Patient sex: M
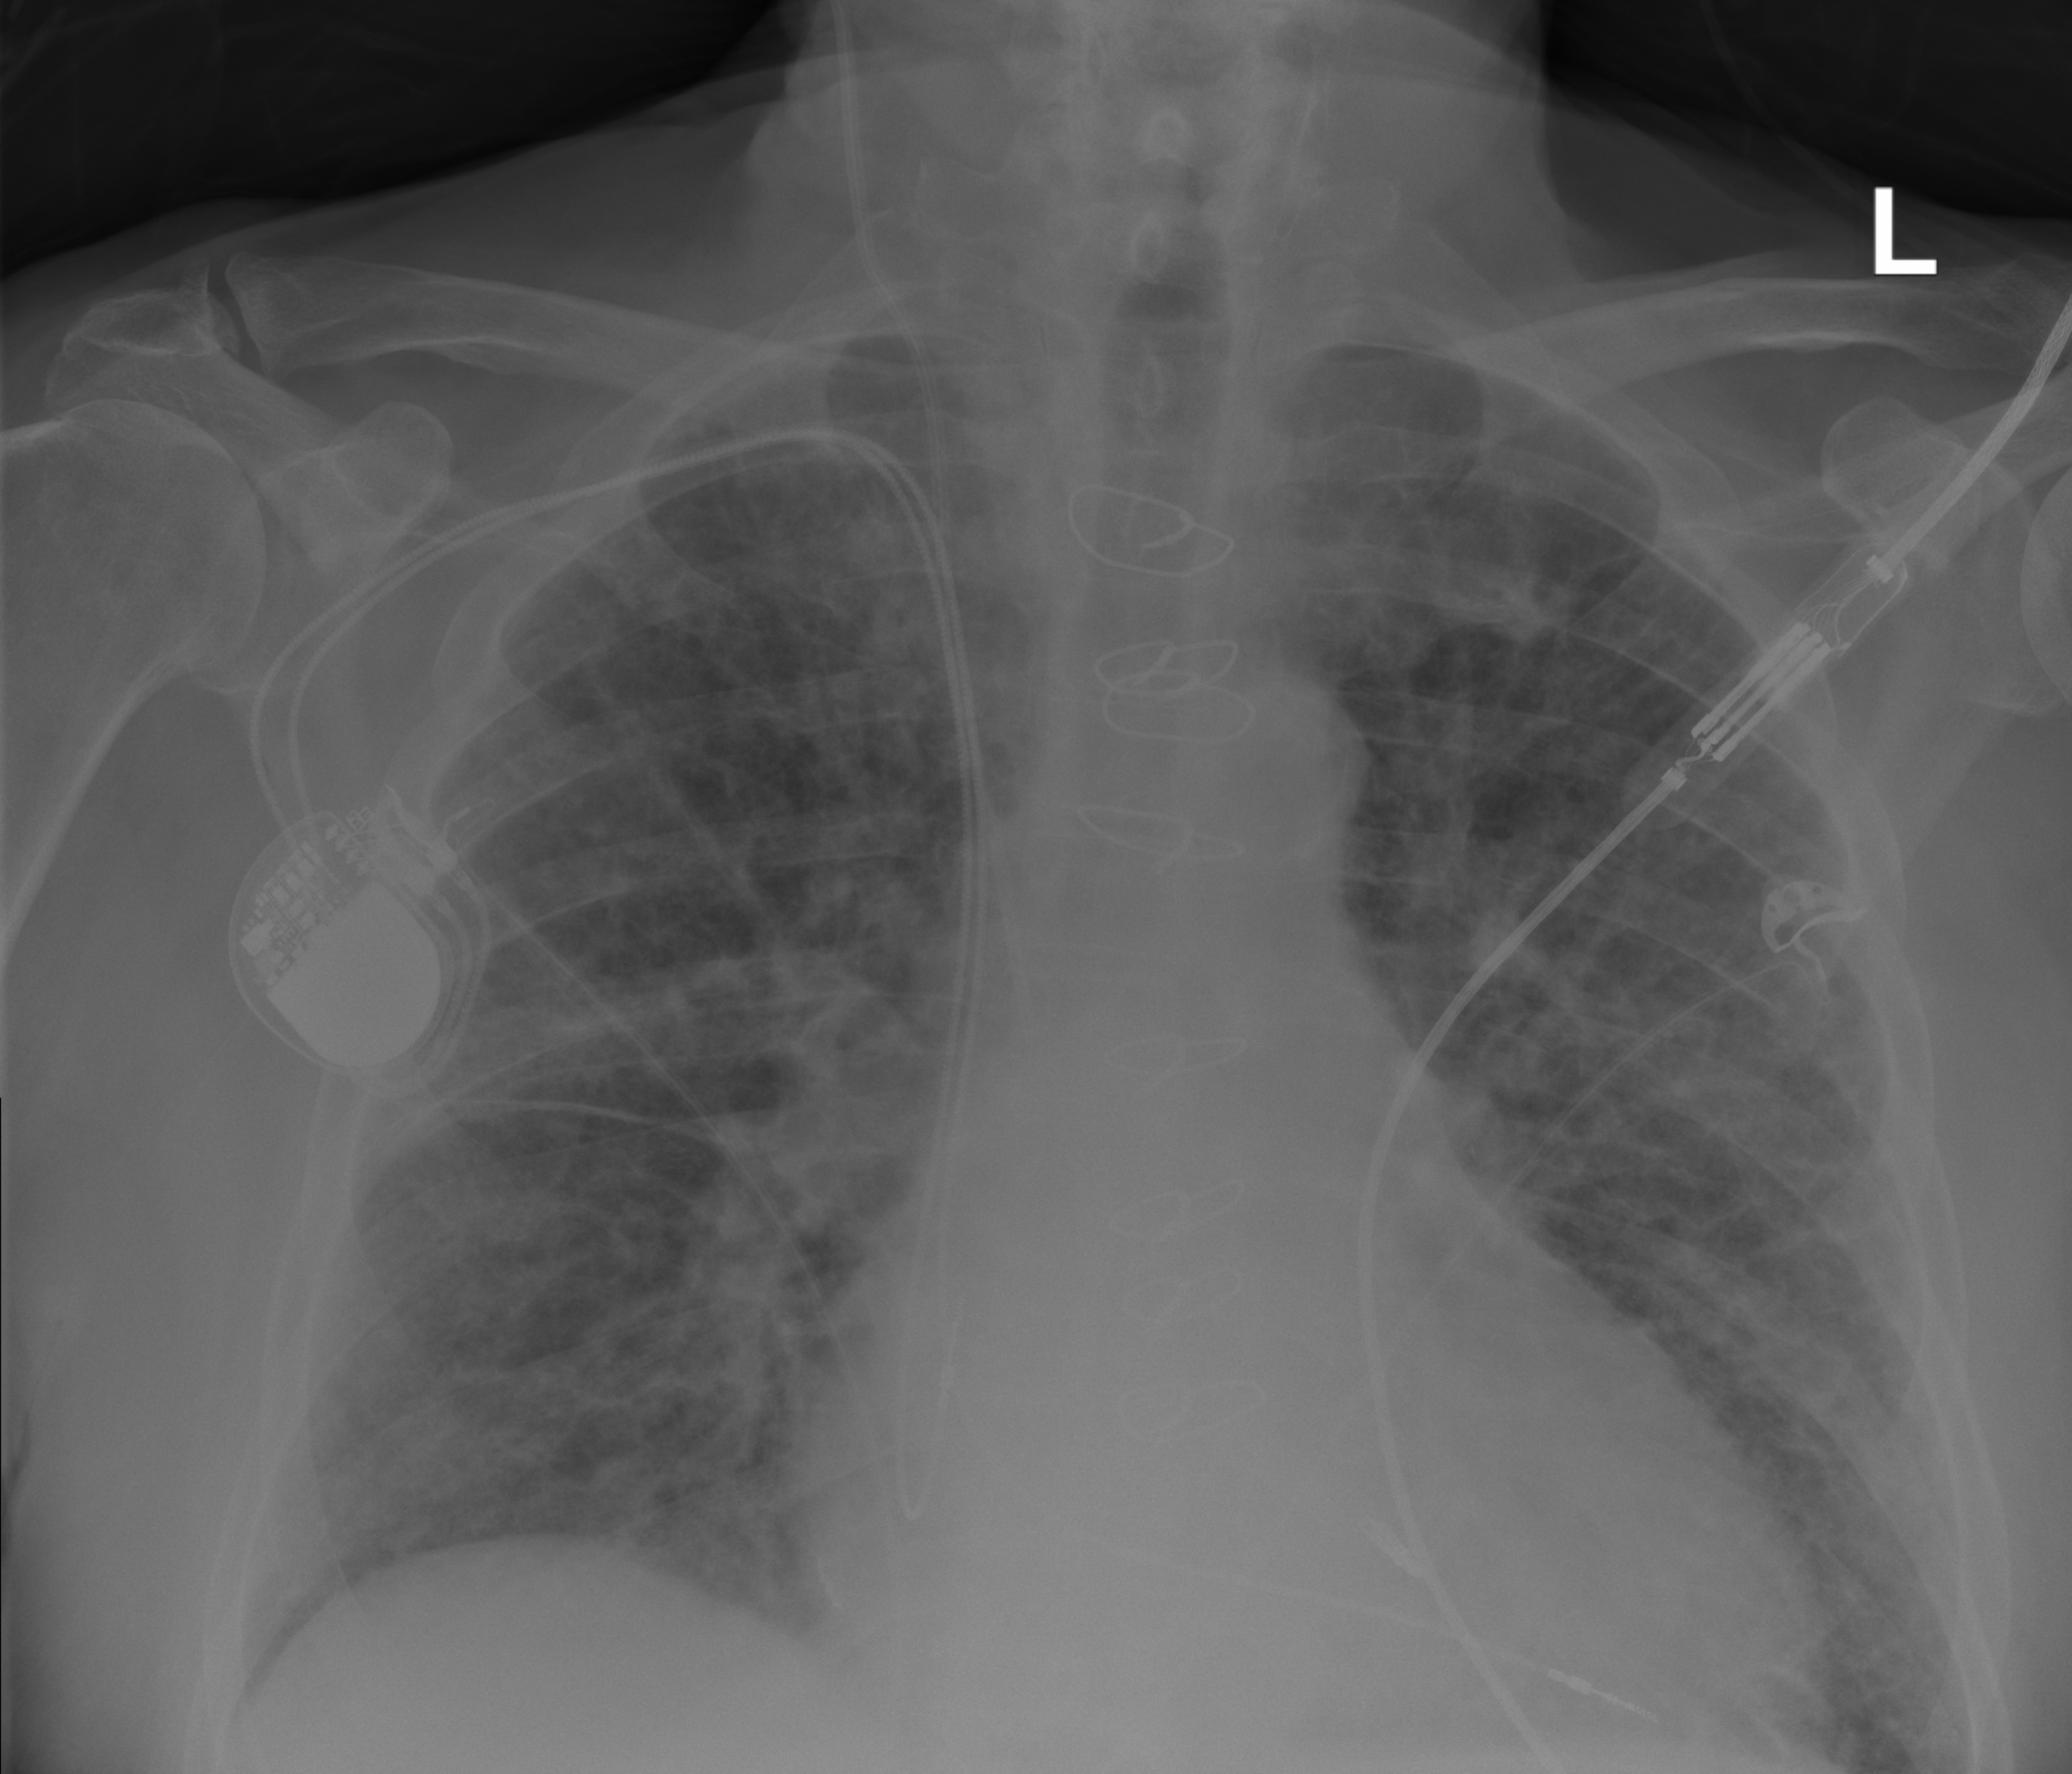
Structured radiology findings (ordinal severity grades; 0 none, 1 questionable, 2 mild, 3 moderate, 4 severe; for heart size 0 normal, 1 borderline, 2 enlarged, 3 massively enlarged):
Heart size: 2
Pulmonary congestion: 3
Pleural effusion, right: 0
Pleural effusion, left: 0
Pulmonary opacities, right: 2
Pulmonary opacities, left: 3
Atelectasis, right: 2
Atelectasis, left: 2